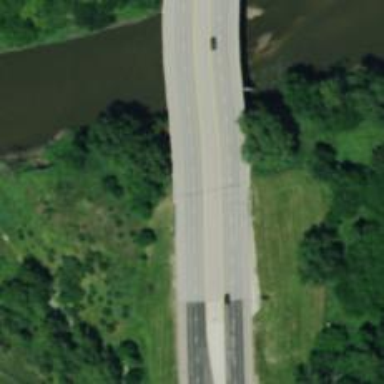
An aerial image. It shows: Primary highway with bridge.